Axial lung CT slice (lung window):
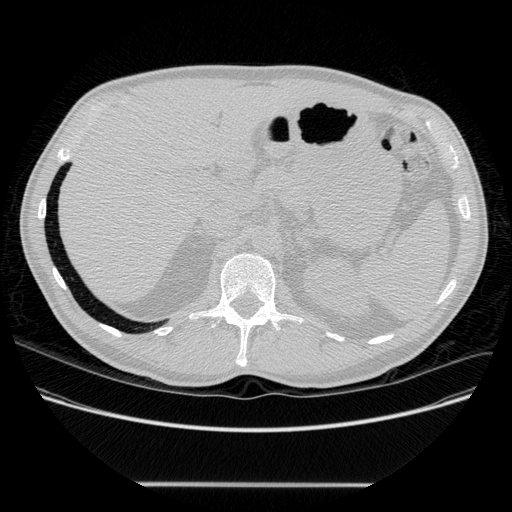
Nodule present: no